Массивный шарик насажен на стержень, жёстко закреплённый под углом $\alpha$ к горизонту, и может без трения скользить по нему. К шарику на лёткой нерастяжимой нити подвешен точно такой же шарик. Другая нить удерживает верхний шарик на стержне в равновесии (см. рис).
С какими ускорениями начнут движение шарики сразу после пережигания верхней нити?
Пусть теперь шарики соединены не нитью, а лёгкой пружиной. С какими ускорениями шарики начнут движение в этом случае? Ускорение свободного падения $g$.
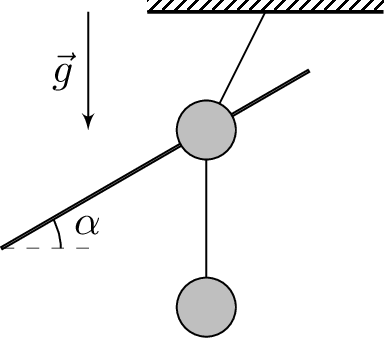
С какими ускорениями начнут движение шарики сразу после пережигания верхней нити?
Ответ: $$ a_{1}=\frac{2 g \sin \alpha}{1+\sin ^{2} \alpha}, \quad a_{2}=\frac{2 g \sin ^{2} \alpha}{1+\sin ^{2} \alpha} $$

Пусть теперь шарики соединены не нитью, а лёгкой пружиной. С какими ускорениями шарики начнут движение в этом случае?
Ответ: $$ a_{1}=2 g \sin \alpha, \quad a_{2}=0 $$
Темы:
T, Механика, Динамика, Всероссийские, Пружина